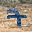
Label: 7